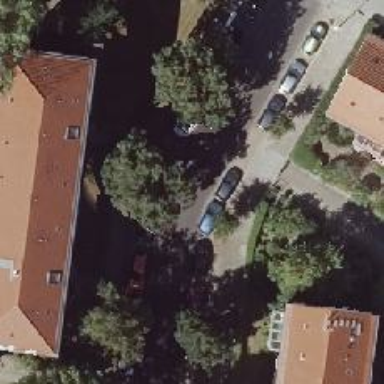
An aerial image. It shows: Residential road with asphalt surface and parallel parking lanes on both sides.